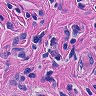
Metastatic tissue present: yes